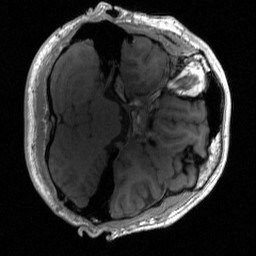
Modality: T1w
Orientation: axial
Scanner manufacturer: siemens
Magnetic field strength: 3 T
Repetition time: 2 s
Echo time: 0.0022 s